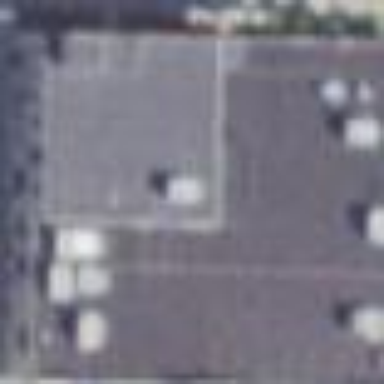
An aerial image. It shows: Commercial building with stable section.